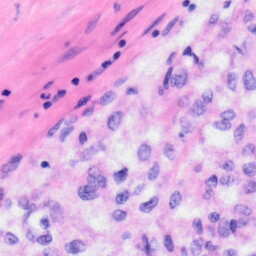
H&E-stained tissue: Liver